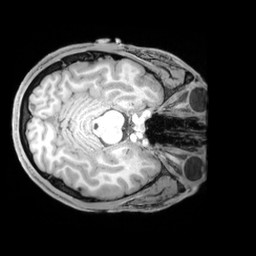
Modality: T1w
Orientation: axial
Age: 22
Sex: male
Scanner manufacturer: siemens
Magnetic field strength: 3 T
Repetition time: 1.97 s
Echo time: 0.00206 s